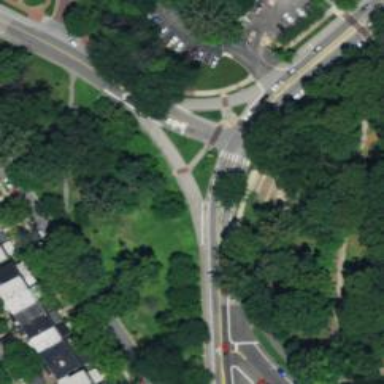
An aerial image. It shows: Traffic island located on footway.